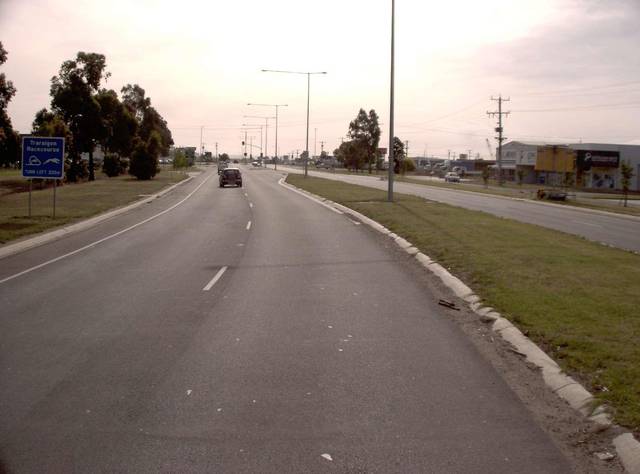
Region: Australia
Coordinates: -38.19, 146.565